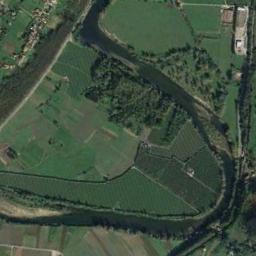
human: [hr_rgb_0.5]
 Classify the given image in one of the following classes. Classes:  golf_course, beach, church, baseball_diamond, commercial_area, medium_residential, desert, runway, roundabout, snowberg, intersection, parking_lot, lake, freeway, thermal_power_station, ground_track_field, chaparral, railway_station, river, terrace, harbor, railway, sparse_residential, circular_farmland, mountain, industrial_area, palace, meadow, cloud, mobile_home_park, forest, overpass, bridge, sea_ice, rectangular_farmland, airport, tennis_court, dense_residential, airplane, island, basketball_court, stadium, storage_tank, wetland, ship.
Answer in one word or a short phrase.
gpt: river